Question: I am a beginner and trying to run simple code and I encounter the warning No mapping found for HTTP request with URI [/Project_Tracker/] in DispatcherServlet with name 'spring
Any help would be great! Thanks!!!

'''
<?xml version="1.0" encoding="UTF-8"?>
<web-app xmlns:xsi="http://www.w3.org/2001/XMLSchema-instance" xmlns="http://java.sun.com/xml/ns/javaee" xsi:schemaLocation="http://java.sun.com/xml/ns/javaee http://java.sun.com/xml/ns/javaee/web-app_3_0.xsd" id="WebApp_ID" version="3.0">
<display-name>Project Tracker</display-name>
<servlet>
<servlet-name>spring</servlet-name>
<servlet-class>org.springframework.web.servlet.DispatcherServlet</servlet- class>
</servlet>
<servlet-mapping>
<servlet-name>spring</servlet-name>
<url-pattern>/</url-pattern>
</servlet-mapping>
</web-app>
spring-dispatcher.xml
----------------------
<beans xmlns="http://www.springframework.org/schema/beans"
xmlns:context="http://www.springframework.org/schema/context"
xmlns:xsi="http://www.w3.org/2001/XMLSchema-instance"
xmlns:mvc="http://www.springframework.org/schema/mvc"
xsi:schemaLocation="
http://www.springframework.org/schema/beans
http://www.springframework.org/schema/beans/spring-beans.xsd
http://www.springframework.org/schema/context
http://www.springframework.org/schema/context/spring-context.xsd
http://www.springframework.org/schema/mvc
http://www.springframework.org/schema/mvc/spring-mvc.xsd">
<context:component-scan base-package="com.projecttrack" />
<mvc:annotation-driven/>
<bean id="viewResolver"
class="org.springframework.web.servlet.view.InternalResourceViewResolver">
<property name="prefix">
<value>/WEB-INF/</value>
</property>
<property name="suffix">
<value>.jsp</value>
</property>
</bean>
</beans>
'''
'''
package com.projecttracker.controllers;
import org.springframework.stereotype.Controller;
import org.springframework.web.bind.annotation.RequestMapping;
import org.springframework.web.bind.annotation.RequestMethod;
import org.springframework.web.bind.annotation.RequestParam;
import org.springframework.web.servlet.ModelAndView;
@Controller
public class AnnotationController {
@RequestMapping(value="/LoginPage.html", method=RequestMethod.GET)
public ModelAndView getLoginRequest(){
ModelAndView model=new ModelAndView("LoginPage");
model.addObject("projectTitle","Project Track");
return model;
}
@RequestMapping(value="/LoginSuccess.html", method=RequestMethod.POST)
public ModelAndView getLoginResponse(@RequestParam("userName") String name,
@RequestParam("passWord") String password){
UserInfo userinfo1=new UserInfo();
userinfo1.setuserName(name);
userinfo1.setpassWord(password);
ModelAndView model=new ModelAndView("LoginSuccess");
model.addObject("userinfo1",userinfo1);
return model;
}
}
'''
'''
package com.projecttracker.controllers;
public class UserInfo {
private String userName;
private String passWord;
public String getuserName(){
return userName;
}
public void setuserName(String name){
userName=name;
}
public String getpassWord(){
return passWord;
}
public void setpassWord(String password){
passWord=password;
}
}
'''
'''
<%@ page language="java" contentType="text/html; charset=ISO-8859-1"
pageEncoding="ISO-8859-1"%>
<!DOCTYPE html PUBLIC "-//W3C//DTD HTML 4.01 Transitional//EN" "http://www.w3.org/TR/html4/loose.dtd">
<html>
<h2>${projectTitle}</h2>
<body>
<form action="/ProjectTrack/LoginSuccess.html" method="post">
<fieldset>
<h3>Sign In</h3>
User name:
<input type="text" name="userName"><br><br>
Password:
<input type="text" name="passWord"><br><br>
<input type="submit" value="Login"><br><br>
</fieldset>
</form>
</body>
</html>
'''
'''
<%@ page language="java" contentType="text/html; charset=ISO-8859-1"
pageEncoding="ISO-8859-1"%>
<!DOCTYPE html PUBLIC "-//W3C//DTD HTML 4.01 Transitional//EN" "http://www.w3.org/TR/html4/loose.dtd">
<html>
<head>
<meta http-equiv="Content-Type" content="text/html; charset=ISO-8859-1">
<title>Project Track</title>
</head>
<body>
<br>
${userinfo1.userName}<br>
${userinfo1.passWord}<br>
</body>
</html>
'''
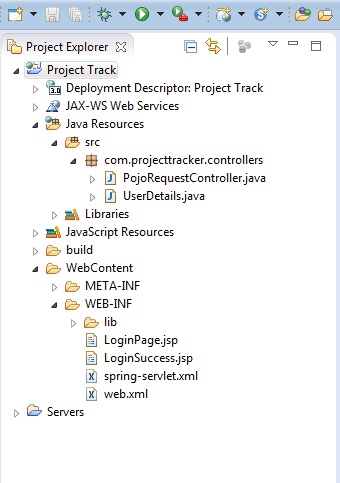
Answer: You can add '/' to
'@RequestMapping(value="/LoginPage.html", method=RequestMethod.GET)' like:
'''
@RequestMapping(value= {"/", "/LoginPage.html"), method=RequestMethod.GET)
'''
Or you can create a 'index' page or 'welcome' page in root path. What you met is just there is not a controller method which is mapped to '/'.